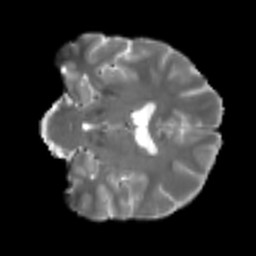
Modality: T2w
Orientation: coronal
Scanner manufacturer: siemens
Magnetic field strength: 3 T
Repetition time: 4 s
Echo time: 0.0594 s